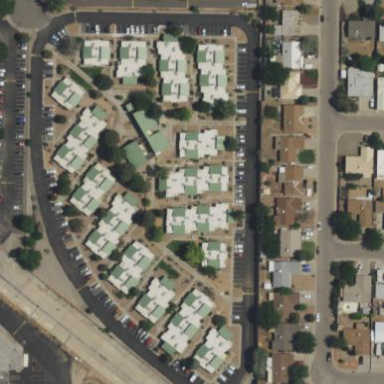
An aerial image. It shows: Residential area with apartments.